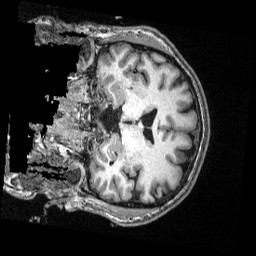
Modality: T1w
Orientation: coronal
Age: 40
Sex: male
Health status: ill
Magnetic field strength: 3 T
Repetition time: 2.53 s
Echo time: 0.00331 s